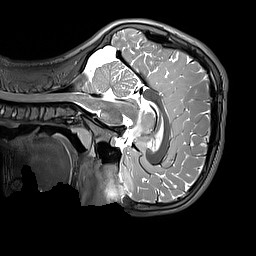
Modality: T2w
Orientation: sagittal
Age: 12
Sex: male
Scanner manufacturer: siemens
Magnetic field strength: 3 T
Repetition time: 3.2 s
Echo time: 0.408 s